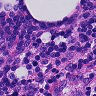
Metastatic tissue present: no